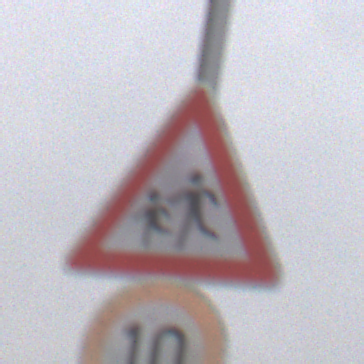
Verkehrszeichen: KinderRechts
Zusatzzeichen unten: Geschwindigkeit10
Umgebung: Outdoor, RoadRail
Tageszeit: Midday
Wetter: Overcast
Licht: Natural
Jahreszeit: NotSpecified
Kontrast: LowContrast